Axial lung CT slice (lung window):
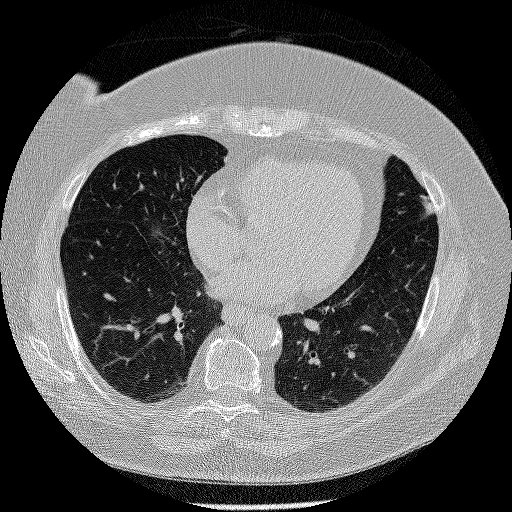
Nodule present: no